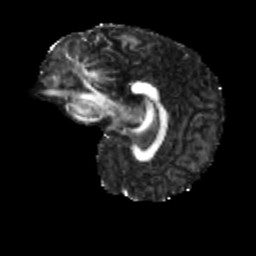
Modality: FA
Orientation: sagittal
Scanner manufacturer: siemens
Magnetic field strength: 3 T
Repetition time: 4 s
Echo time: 0.0594 s